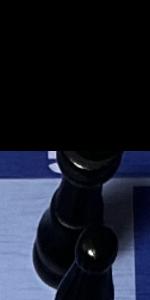
Label: King_Black